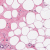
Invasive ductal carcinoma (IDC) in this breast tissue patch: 0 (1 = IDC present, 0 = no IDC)